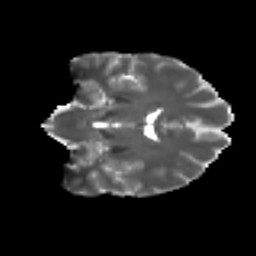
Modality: T2w
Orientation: coronal
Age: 22
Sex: female
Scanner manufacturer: ge
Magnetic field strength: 3 T
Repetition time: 7.8 s
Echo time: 0.0606 s